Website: macys
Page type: billing-address
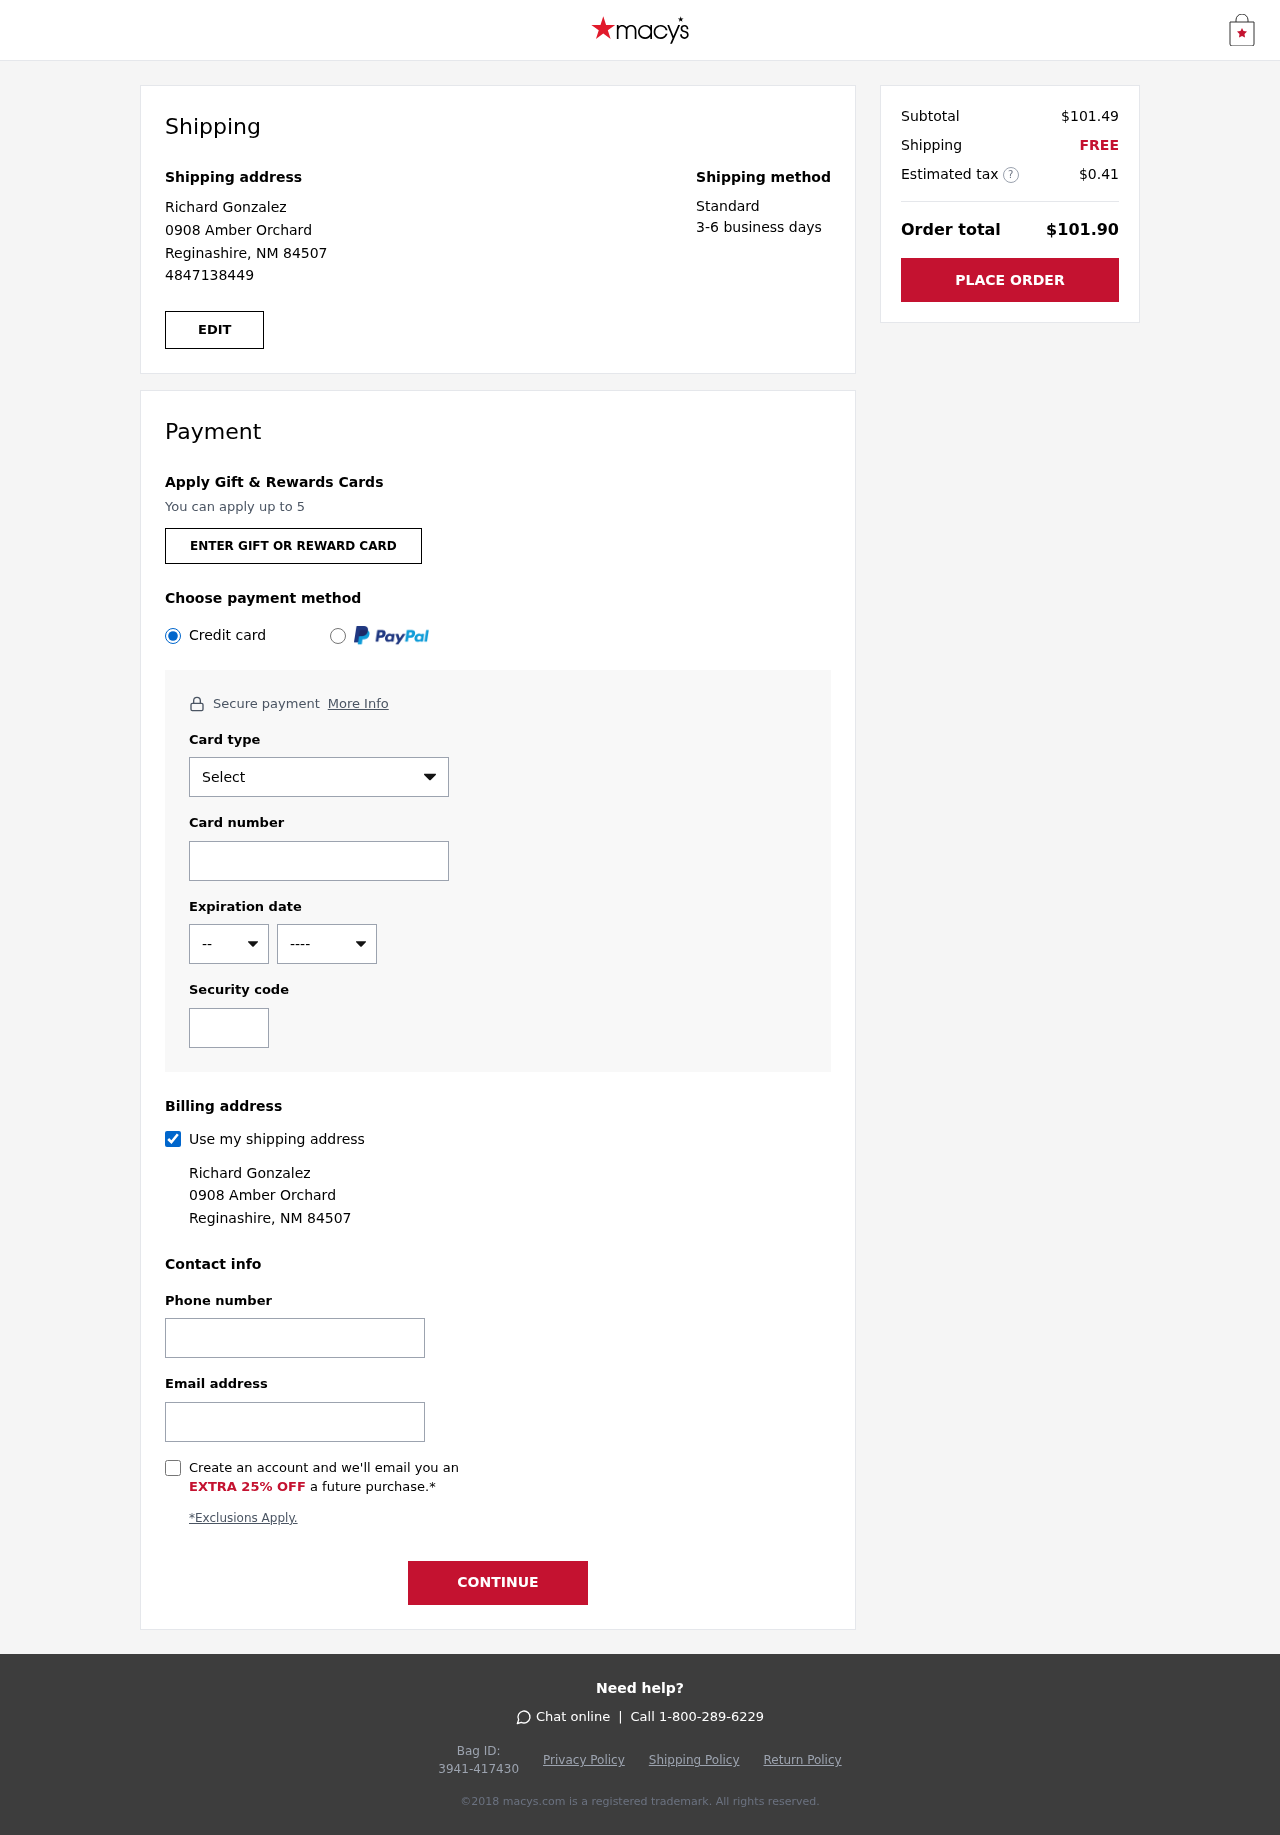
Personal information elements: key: PII_CARD_CVV
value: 816
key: PII_CARD_EXPIRY_MONTH
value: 09
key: PII_CARD_EXPIRY_YEAR
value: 26
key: PII_CARD_NUMBER
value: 4560 3365 4884 9654
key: PII_CARD_TYPE
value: Visa
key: PII_EMAIL
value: richardgonzalez@yahoo.com
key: PII_FULLNAME
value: Richard Gonzalez
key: PII_PHONE
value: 4847138449
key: PII_STREET
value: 0908 Amber Orchard
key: PII_CITY_STATE_ZIP
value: Reginashire, NM 84507
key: PII_FIRSTNAME
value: Richard
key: PII_LASTNAME
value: Gonzalez
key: PII_FULLNAME2
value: Richard Gonzalez
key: PII_FULLNAME3
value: Richard Gonzalez
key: PII_FIRSTNAME2
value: Richard
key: PII_FIRSTNAME3
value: Richard
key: PII_LASTNAME2
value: Gonzalez
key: PII_LASTNAME3
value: Gonzalez
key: PII_FIRSTNAME_DERIVED
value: Richard
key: PII_LASTNAME_DERIVED
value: Gonzalez
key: PII_FULLNAME_DERIVED
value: Richard Gonzalez
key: PII_NAME_FULL_DERIVED
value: Richard Gonzalez
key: PII_STREET2
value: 0908 Amber Orchard
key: PII_PHONE2
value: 4847138449
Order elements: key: ORDER_SUBTOTAL
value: $101.49
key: ORDER_SHIPPING_COST
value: FREE
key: ORDER_TAX
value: $0.41
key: ORDER_TOTAL
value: $101.90